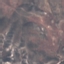
Land use / land cover: HerbaceousVegetation